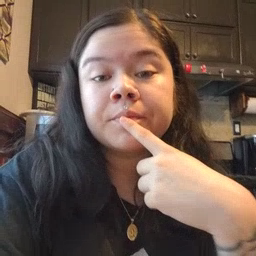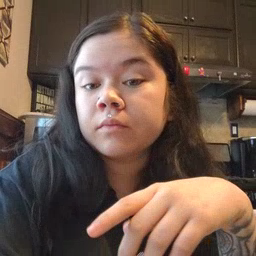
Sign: mouth